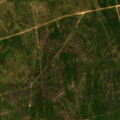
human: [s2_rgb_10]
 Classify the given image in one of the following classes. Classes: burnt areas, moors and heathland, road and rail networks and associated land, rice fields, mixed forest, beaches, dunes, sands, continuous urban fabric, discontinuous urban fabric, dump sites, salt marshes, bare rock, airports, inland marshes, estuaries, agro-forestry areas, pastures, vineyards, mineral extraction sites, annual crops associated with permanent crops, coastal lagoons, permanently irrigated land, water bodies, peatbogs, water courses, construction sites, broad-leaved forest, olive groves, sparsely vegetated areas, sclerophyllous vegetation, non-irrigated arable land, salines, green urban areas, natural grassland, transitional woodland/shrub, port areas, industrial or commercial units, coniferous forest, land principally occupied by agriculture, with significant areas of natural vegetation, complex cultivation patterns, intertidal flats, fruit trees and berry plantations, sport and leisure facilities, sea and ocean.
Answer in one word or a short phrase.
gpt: continuous urban fabric